Field crop: maize
Growth stage: 1
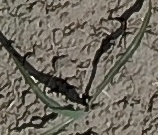
Species: sorghum